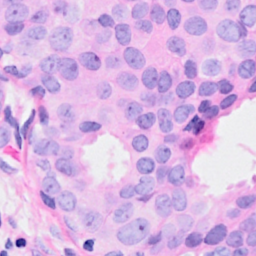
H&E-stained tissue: Breast